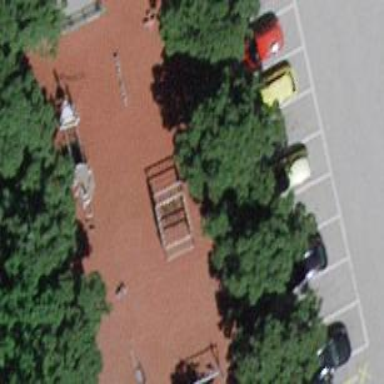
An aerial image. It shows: Playground area for leisure land.